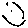
Label: smiley face